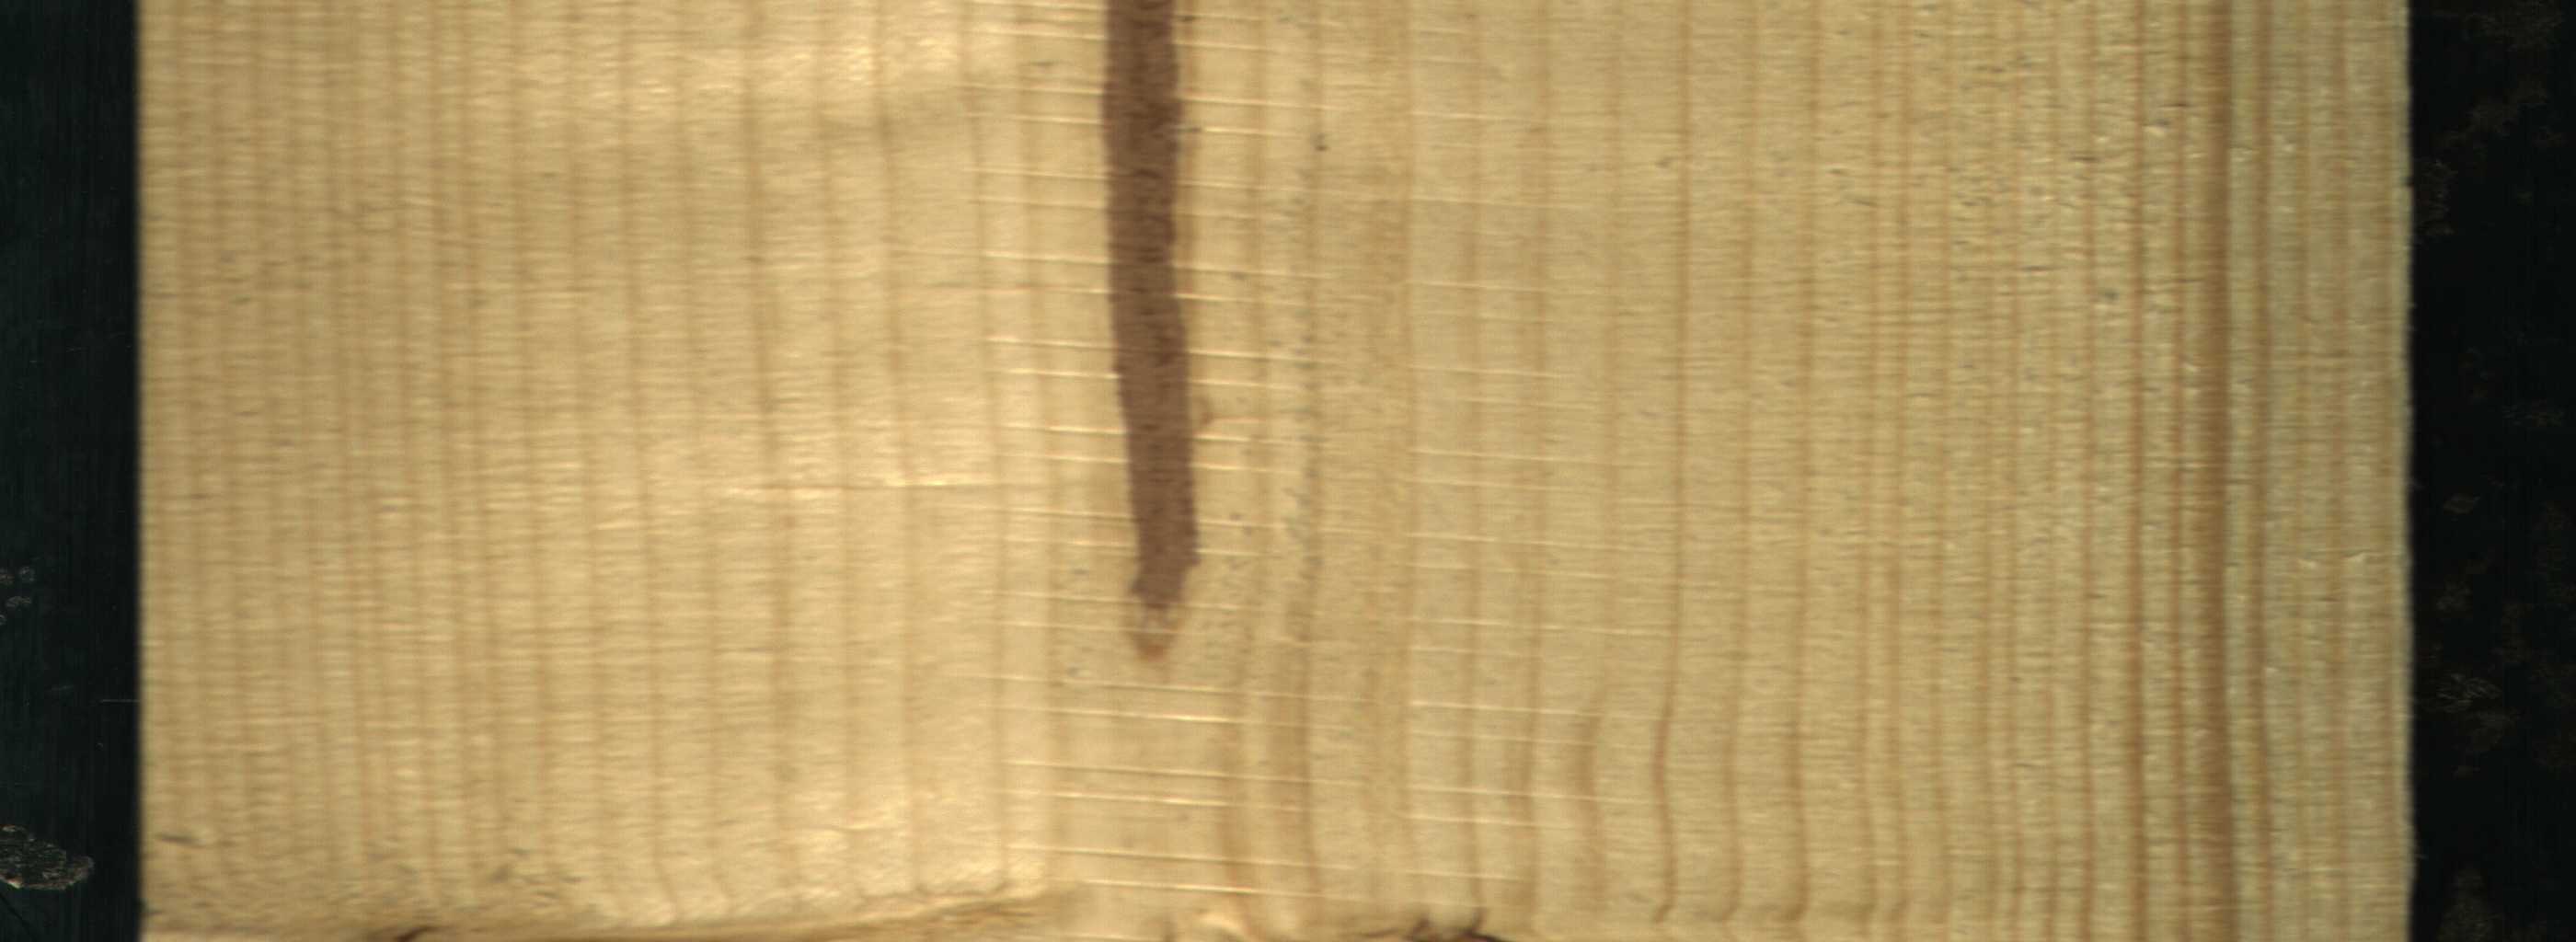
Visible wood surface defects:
Marrow